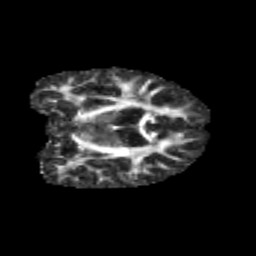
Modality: FA
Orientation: coronal
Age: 9
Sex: female
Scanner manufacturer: siemens
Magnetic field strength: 3 T
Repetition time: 3.8 s
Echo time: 0.07 s